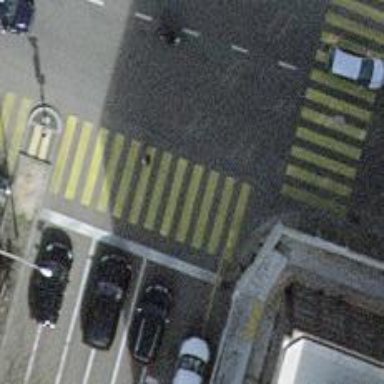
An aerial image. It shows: Crossing with traffic signals.